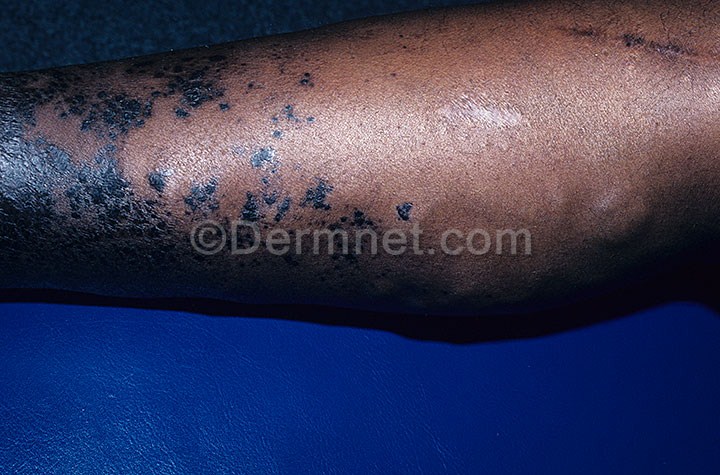
Disease: Vascular Tumors